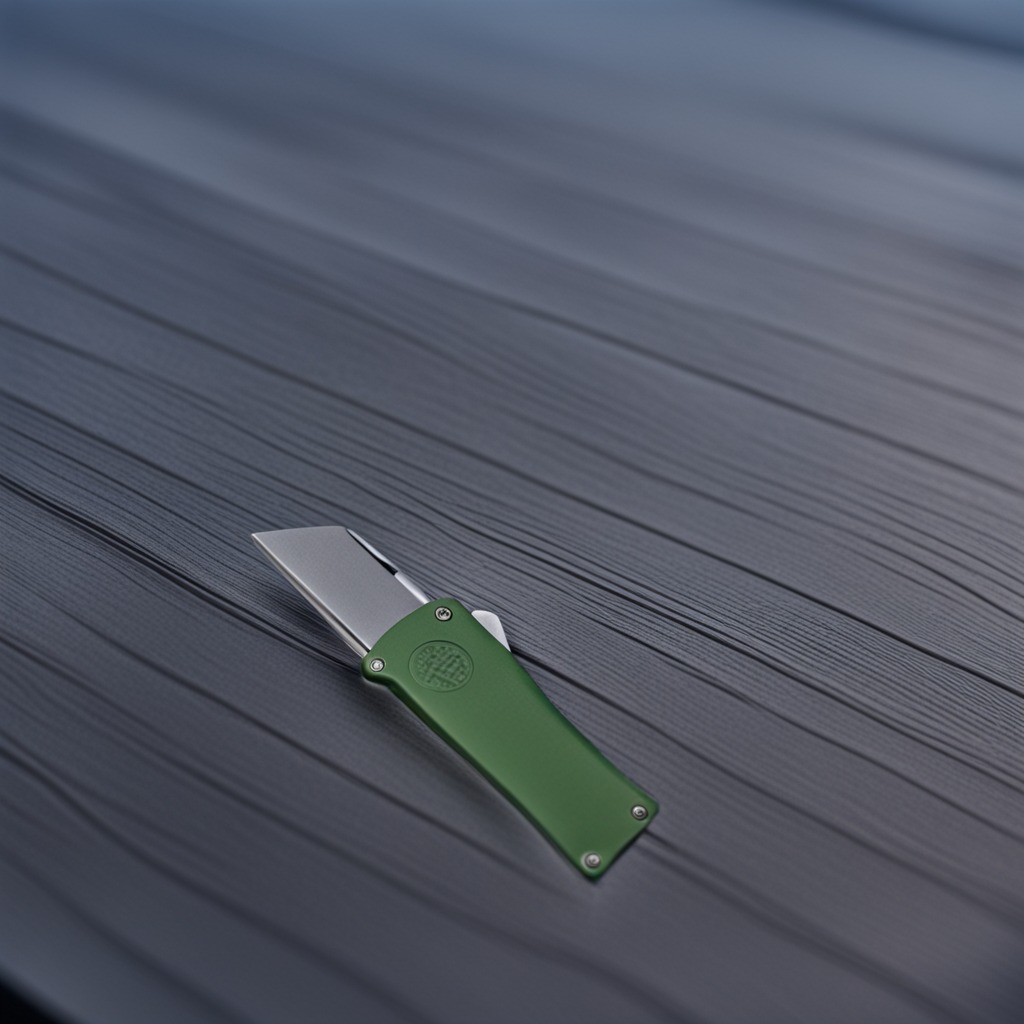
A utility knife is lying on the old table with faint burn marks in a small garage at twilight.